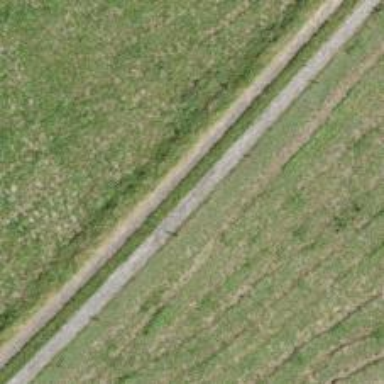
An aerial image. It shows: Pebblestone track with grade2 tracktype.